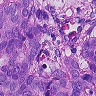
Metastatic tissue present: yes